Question: I'm trying to subclass web.form.Form from the webpy framework to change the behavior (it renders from in a table). I tried doing it in this way:
'''
class SyssecForm(web.form.Form):
def __init__(self, *inputs, **kw):
super(SyssecForm, self).__init__(*inputs, **kw)
def render(self):
out='<div id="form"> '
for i in self.inputs:
html = utils.safeunicode(i.pre) + i.render() + self.rendernote(i.note) + utils.safeunicode(i.post)
out += "%s"%(html)
out += '"<div id="%s"> %s %s</div>'% (i.id, net.websafe(i.description), html)
out+= "</div>"
return out
'''
Now I'm getting this error 'object.__init__() takes no parameters':

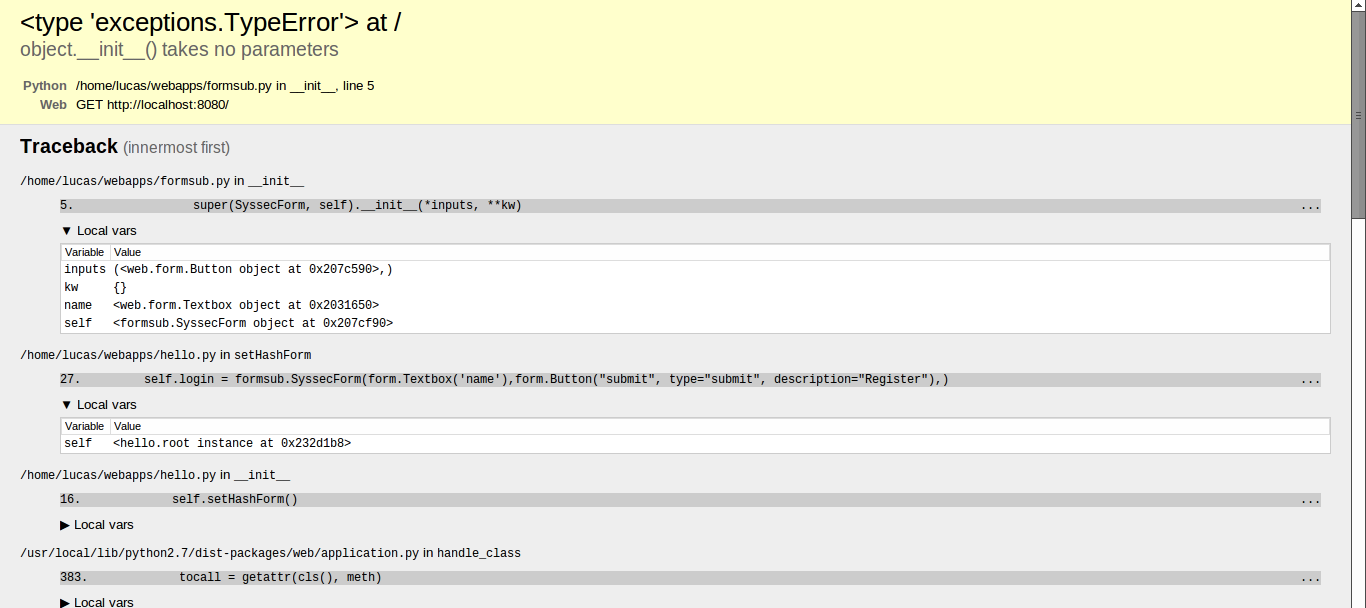
Answer: This works for me (web.py 0.37):
'''
import web
class SyssecForm(web.form.Form):
def __init__(self, *inputs, **kw):
super(SyssecForm, self).__init__(*inputs, **kw)
def render(self):
out='<div id="form"> '
for i in self.inputs:
html = web.utils.safeunicode(i.pre) + i.render() + self.rendernote(i.note) + web.utils.safeunicode(i.post)
out += "%s"%(html)
out += '"<div id="%s"> %s %s</div>'% (i.id, web.net.websafe(i.description), html)
out+= "</div>"
return out
form = SyssecForm(web.form.Textbox("test"))
print form.render()
'''
Your problem is because you might have outdated web.py, since web.form.Form inherits from 'object' now: <URL>
Super only works for new-style classes. You have to add 'object' in class delcaration like this: 'class SyssecForm(web.form.Form, object):' or you have to update web.py.